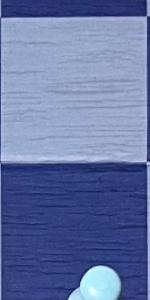
Label: Empty